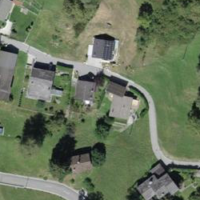
EUNIS habitat code: 55
Species observed at this site:
Turdus merula
Cyanistes caeruleus
Parus major
Gryllus campestris
Turdus pilaris
Fringilla coelebs
Spinus spinus
Periparus ater